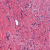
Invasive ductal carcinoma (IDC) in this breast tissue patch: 0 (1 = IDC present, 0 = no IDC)